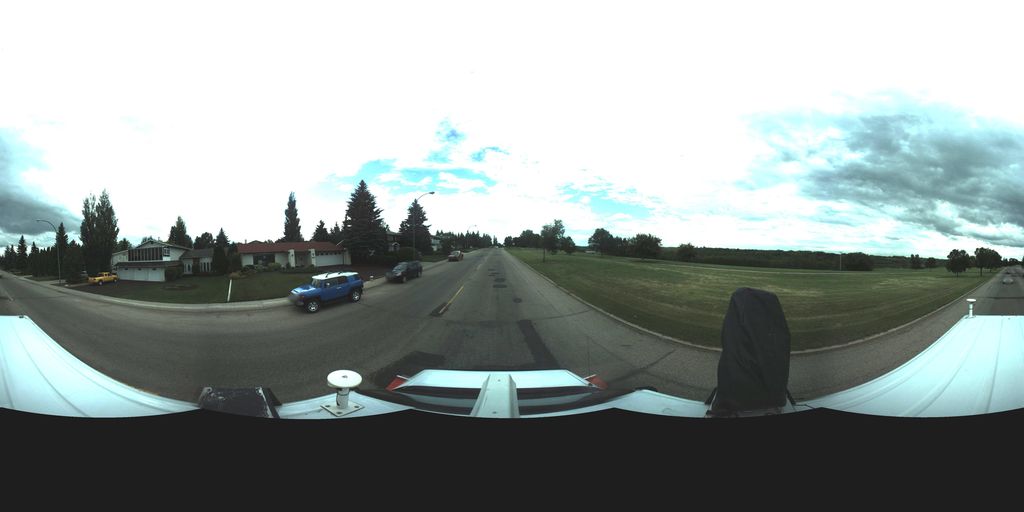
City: saskatoon